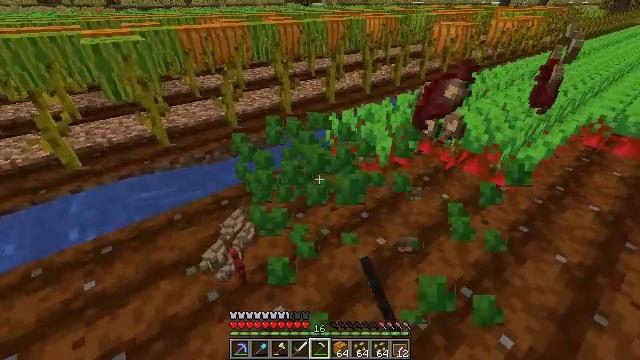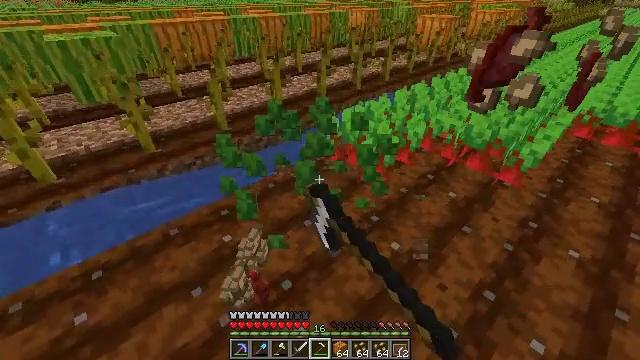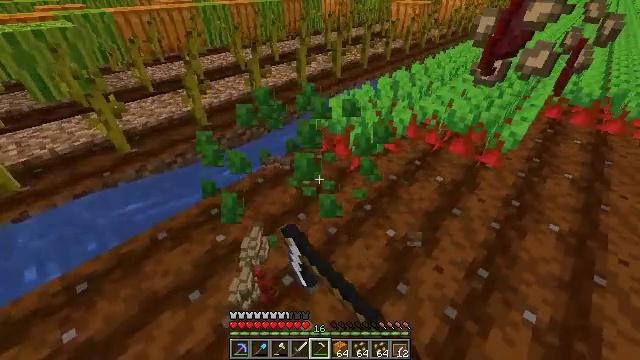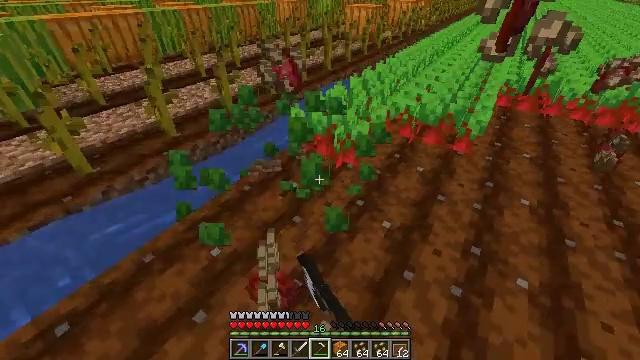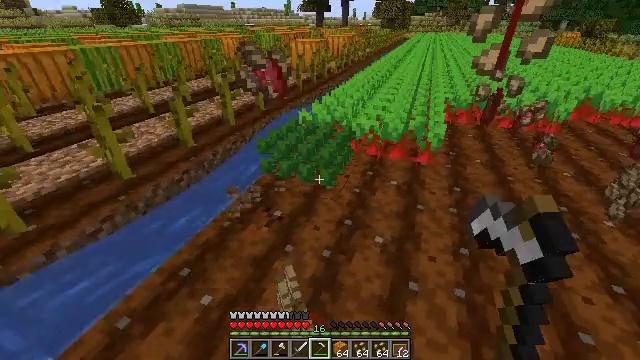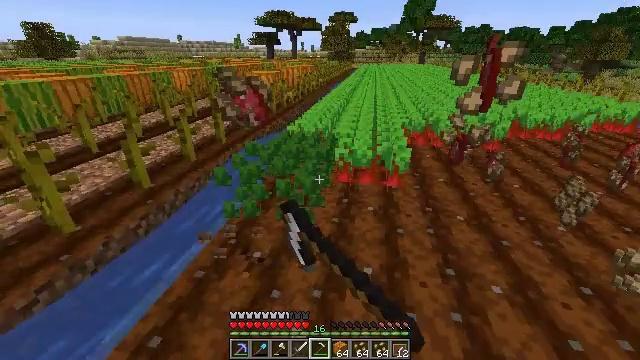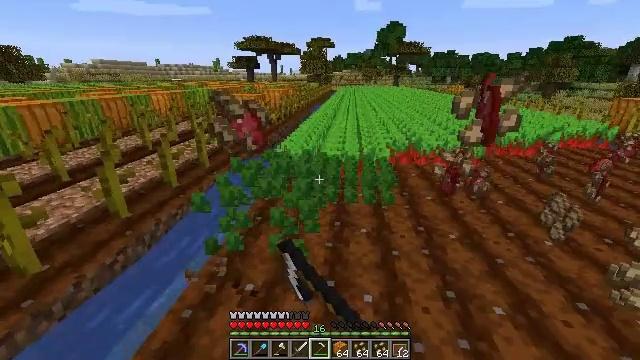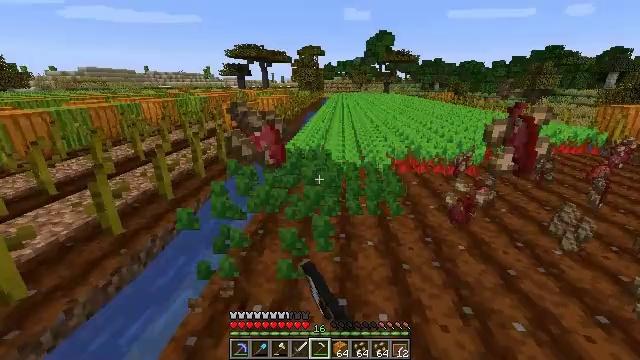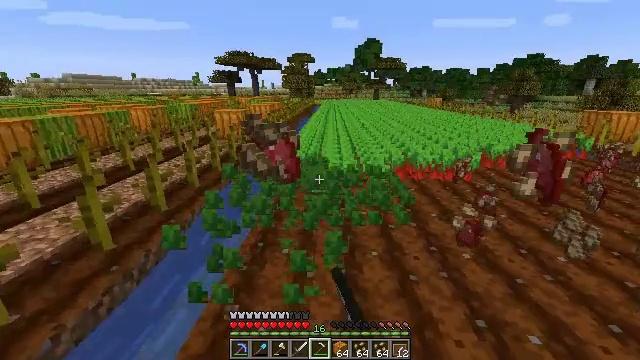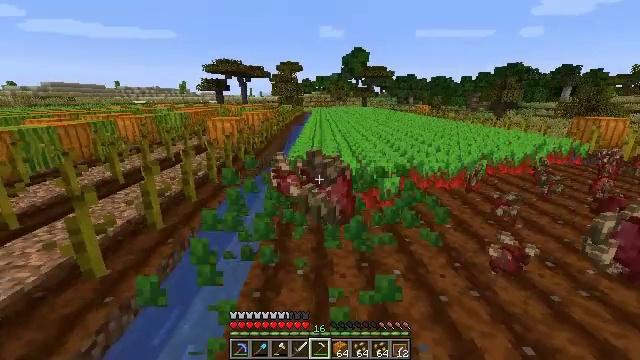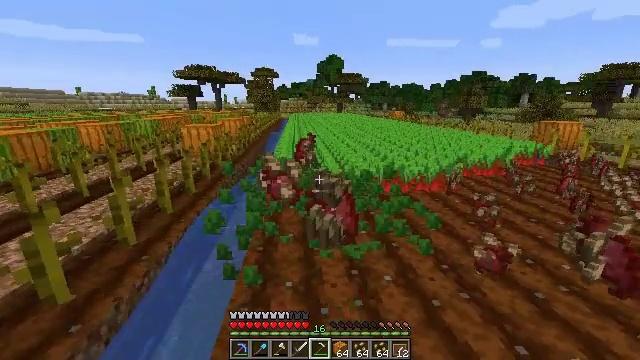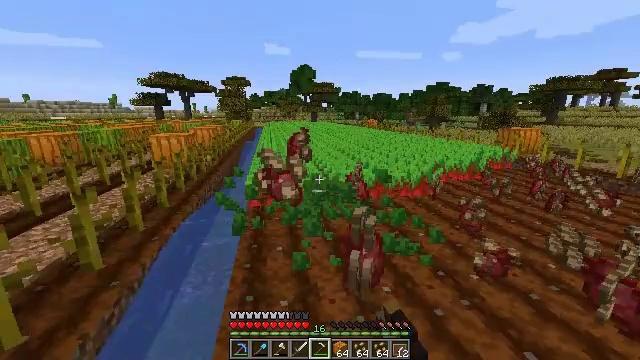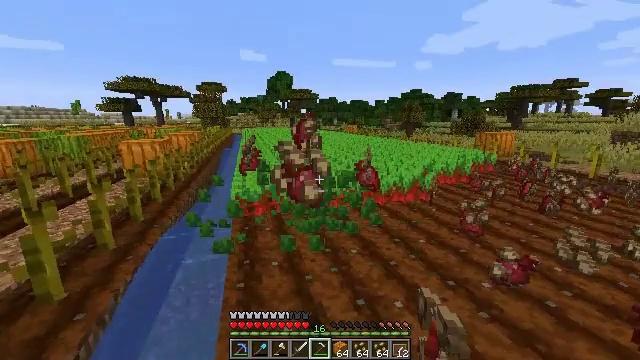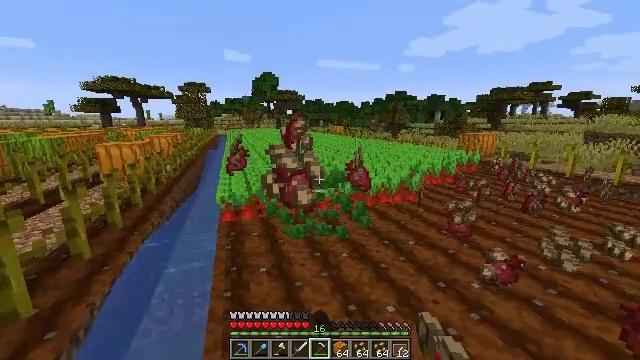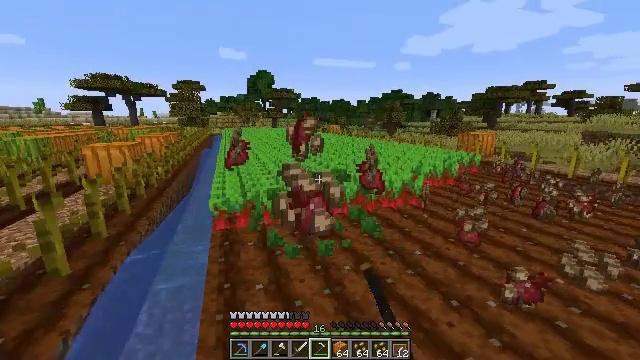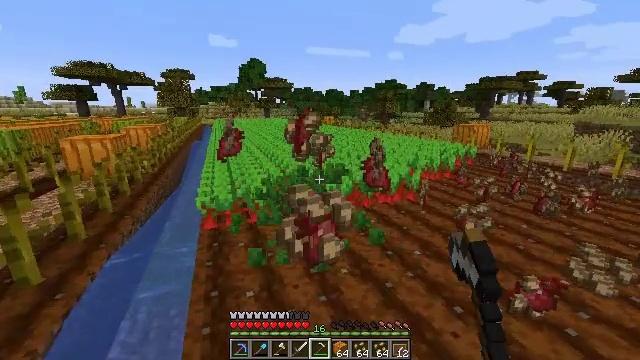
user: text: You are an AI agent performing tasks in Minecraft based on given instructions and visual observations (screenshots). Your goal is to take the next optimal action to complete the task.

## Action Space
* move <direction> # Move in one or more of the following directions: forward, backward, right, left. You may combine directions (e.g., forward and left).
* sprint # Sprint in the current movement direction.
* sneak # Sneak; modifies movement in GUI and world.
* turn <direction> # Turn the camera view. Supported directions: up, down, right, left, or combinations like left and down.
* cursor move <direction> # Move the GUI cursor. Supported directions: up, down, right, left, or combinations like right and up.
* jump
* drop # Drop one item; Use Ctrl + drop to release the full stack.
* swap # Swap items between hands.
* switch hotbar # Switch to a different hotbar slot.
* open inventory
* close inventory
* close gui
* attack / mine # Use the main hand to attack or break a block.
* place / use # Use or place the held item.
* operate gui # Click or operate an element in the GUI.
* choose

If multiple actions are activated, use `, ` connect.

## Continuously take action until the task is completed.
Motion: motion action
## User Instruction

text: Collect beetroots from the field.
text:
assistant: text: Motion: move left, turn right and down, attack / mine
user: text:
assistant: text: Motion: move left, turn right and down, attack / mine
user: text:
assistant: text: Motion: move left, turn right, attack / mine
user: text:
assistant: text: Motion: move forward and move left, turn right and up, attack / mine
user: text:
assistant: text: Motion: move forward and move left, turn right and up, attack / mine
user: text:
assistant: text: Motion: move forward and move left, turn right and up, attack / mine
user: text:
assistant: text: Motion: move forward and move left, turn right and up, attack / mine
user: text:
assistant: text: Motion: move forward and move left, turn right and up, attack / mine
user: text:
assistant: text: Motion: move forward and move left, turn right and up, attack / mine
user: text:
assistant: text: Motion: move forward and move left, turn right and up, attack / mine
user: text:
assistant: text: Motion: move forward and move left, turn right and up, attack / mine
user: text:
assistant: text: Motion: move forward, turn right and up, attack / mine
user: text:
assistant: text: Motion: move forward, turn right, attack / mine
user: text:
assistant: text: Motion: move forward, attack / mine
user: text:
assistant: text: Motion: move forward, turn right and down, attack / mine
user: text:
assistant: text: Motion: move forward, turn right and down, attack / mine
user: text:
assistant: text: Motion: move forward, turn right, attack / mine
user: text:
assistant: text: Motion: move forward and move left, attack / mine
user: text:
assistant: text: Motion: move forward and move left, turn left and down, attack / mine
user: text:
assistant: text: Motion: move forward and move left, turn left and down, attack / mine
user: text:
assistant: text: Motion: move forward and move left, turn left and down, attack / mine
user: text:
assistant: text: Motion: move forward and move left, turn left and down, attack / mine
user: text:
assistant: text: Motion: move forward, attack / mine
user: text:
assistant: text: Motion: move forward, attack / mine
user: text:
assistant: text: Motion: move forward, turn up, attack / mine
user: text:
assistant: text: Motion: move forward, turn up, attack / mine
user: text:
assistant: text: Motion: move forward, turn right and up, attack / mine
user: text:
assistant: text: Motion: move forward, turn right and up, attack / mine
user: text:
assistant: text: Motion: move forward, turn right, attack / mine
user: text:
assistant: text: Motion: move forward and move right, turn right and down, attack / mine